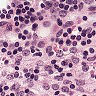
Metastatic tissue present: no